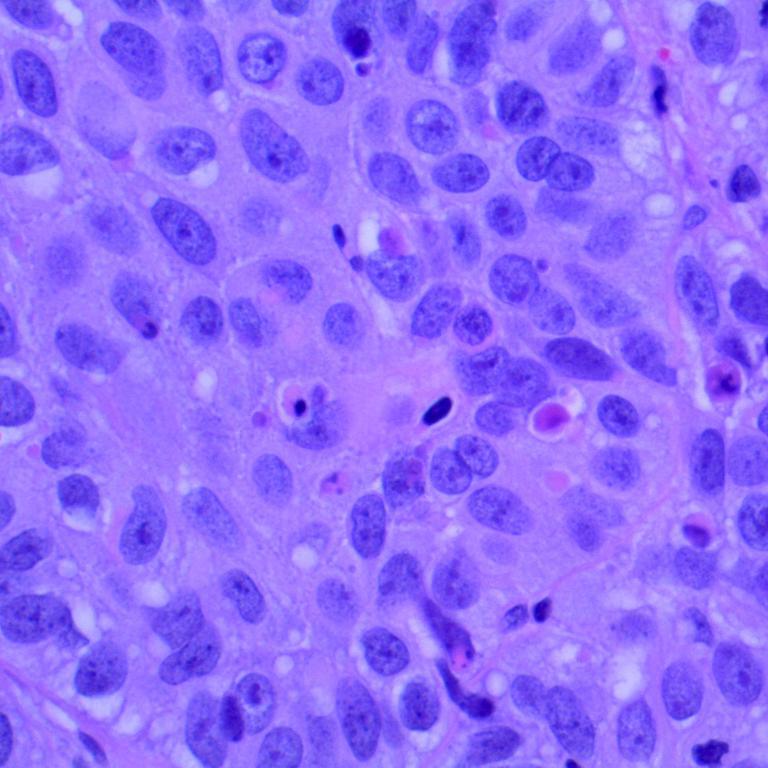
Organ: lung
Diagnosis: squamous carcinomas